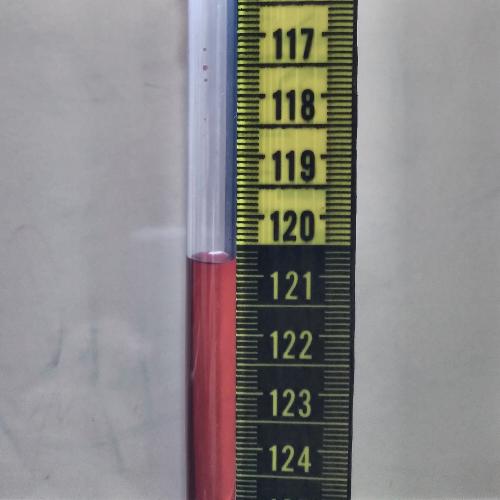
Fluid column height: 120.8 cm